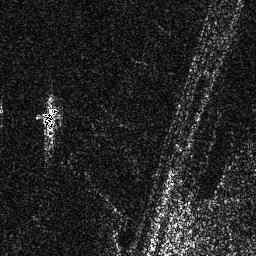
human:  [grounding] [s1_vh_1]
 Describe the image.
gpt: In the satellite image, there is  <ref>1 medium ship </ref> <box>[[15, 41, 21, 58, 0]]</box> located at left.